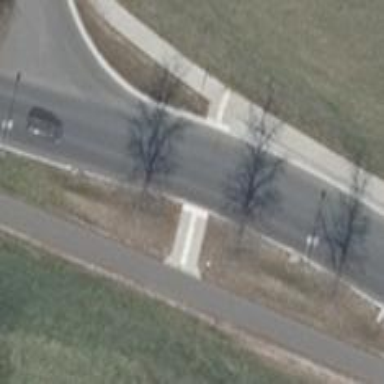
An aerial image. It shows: Secondary road with separate sidewalks on both sides. The road has asphalt surface.